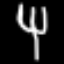
Label: fork